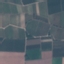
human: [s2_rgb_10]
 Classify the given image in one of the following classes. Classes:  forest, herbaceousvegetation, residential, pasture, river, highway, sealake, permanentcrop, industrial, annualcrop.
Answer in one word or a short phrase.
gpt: PermanentCrop